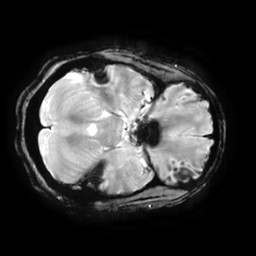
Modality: T2starw
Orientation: axial
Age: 55
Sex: female
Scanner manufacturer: ge
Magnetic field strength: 3 T
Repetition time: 0.65 s
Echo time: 0.02 s